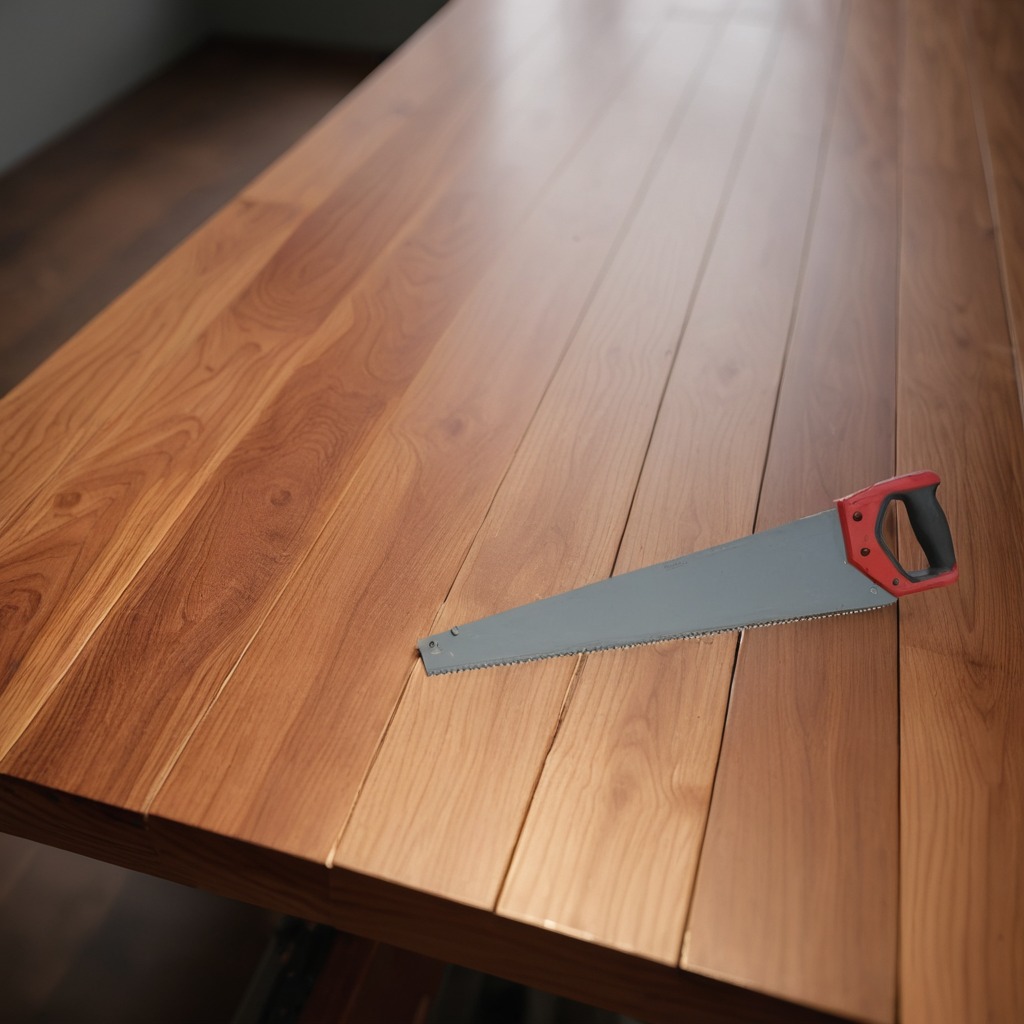
A metal saw is lying on a wooden table in a carpentry studio rich wood textures side lighting